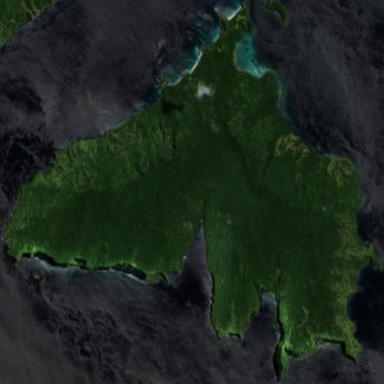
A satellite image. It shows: Island with natural coastline.